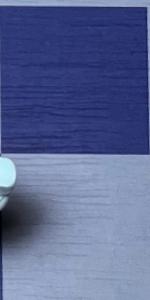
Label: Empty